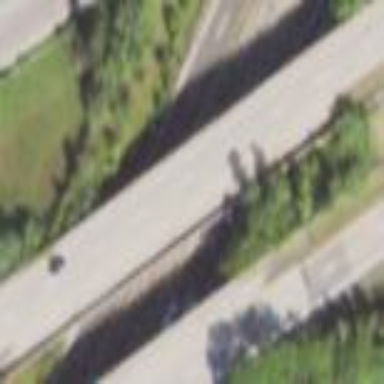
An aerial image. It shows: Man-made bridge.